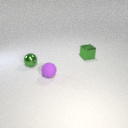
small green metal cube to the right of small green metal sphere